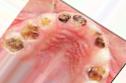
Condition: Caries